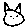
Label: cat